Interaction volume radius: 5 \u00c5
Interaction volume height: 40 \u00c5
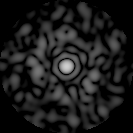
Disorder parameter: 0.8719